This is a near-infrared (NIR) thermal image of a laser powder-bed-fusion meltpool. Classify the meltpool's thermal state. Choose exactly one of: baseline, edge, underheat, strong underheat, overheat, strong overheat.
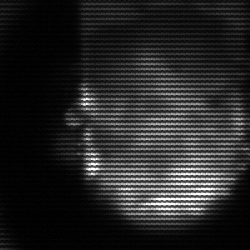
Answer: baseline